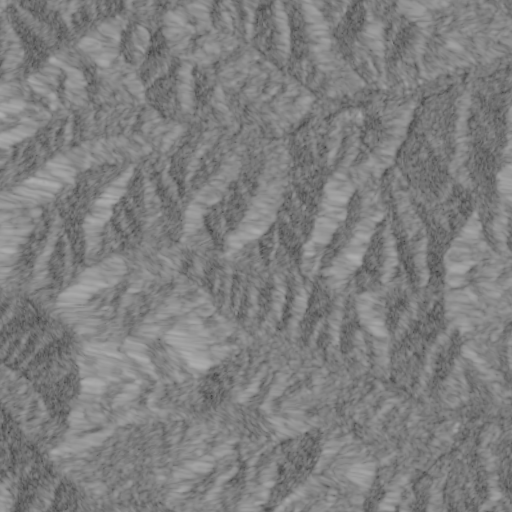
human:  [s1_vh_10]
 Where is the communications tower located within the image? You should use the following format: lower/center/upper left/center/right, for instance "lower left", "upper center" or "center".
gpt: The communications tower is located in the upper right of the image.
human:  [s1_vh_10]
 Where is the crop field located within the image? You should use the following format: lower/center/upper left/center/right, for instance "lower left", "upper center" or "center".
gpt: The crop field is located in the lower right of the image.
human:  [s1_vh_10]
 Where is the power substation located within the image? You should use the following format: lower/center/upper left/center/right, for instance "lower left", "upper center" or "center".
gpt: The power substation is located in the upper right of the image.
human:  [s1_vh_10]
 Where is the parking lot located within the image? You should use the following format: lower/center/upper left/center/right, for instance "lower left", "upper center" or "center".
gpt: There is no parking lot in the image.

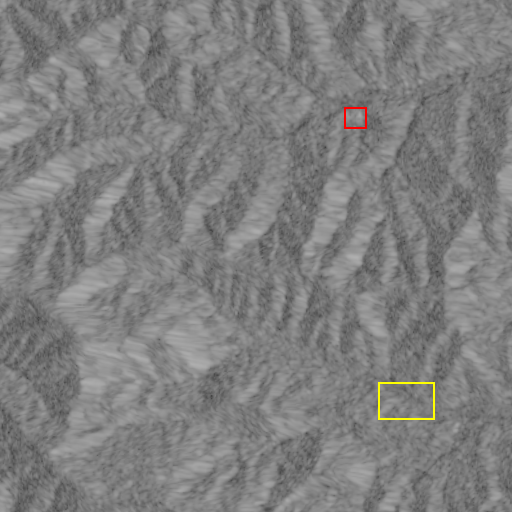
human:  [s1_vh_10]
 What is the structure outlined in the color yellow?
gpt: The structure outlined in yellow is a crop field.
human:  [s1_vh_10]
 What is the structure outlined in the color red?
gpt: The structure outlined in red is a power substation.
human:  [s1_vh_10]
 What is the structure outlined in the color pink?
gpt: There is no pink outline.